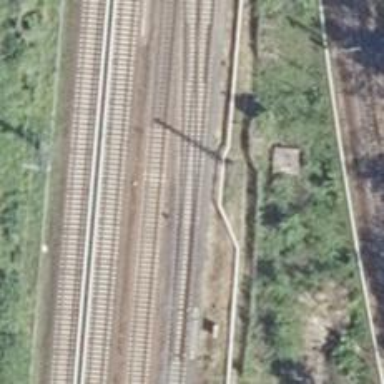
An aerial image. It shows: Railway switch with the turnout on the left side.